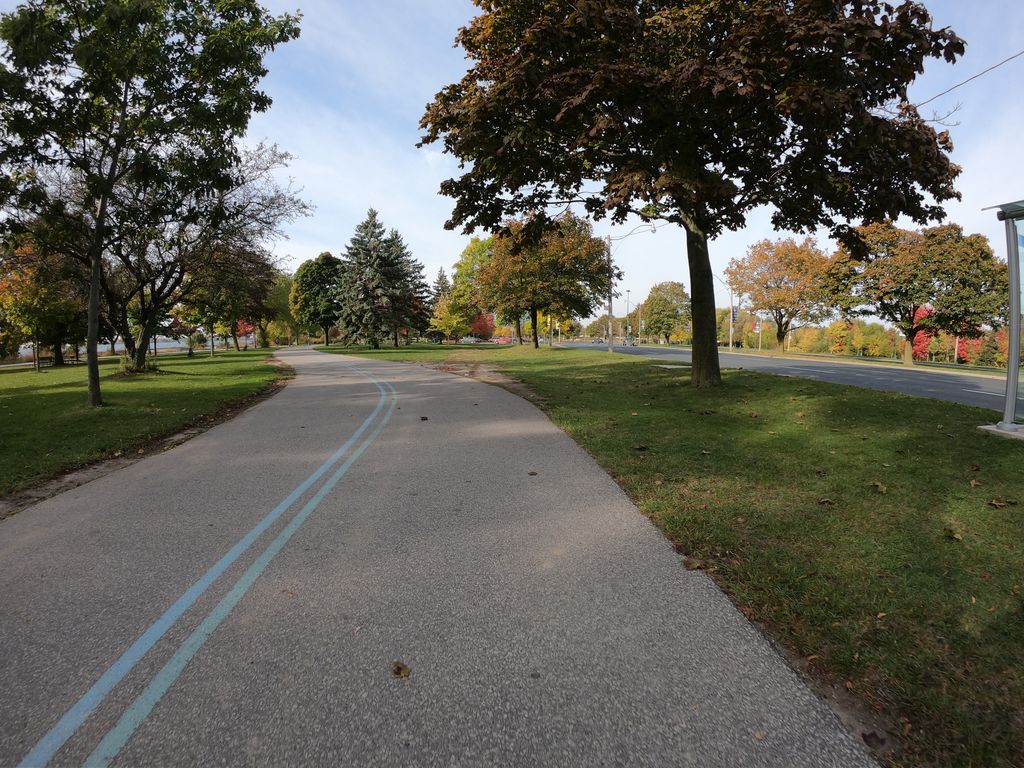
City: toronto